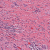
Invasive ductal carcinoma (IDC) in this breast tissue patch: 1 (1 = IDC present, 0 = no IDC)